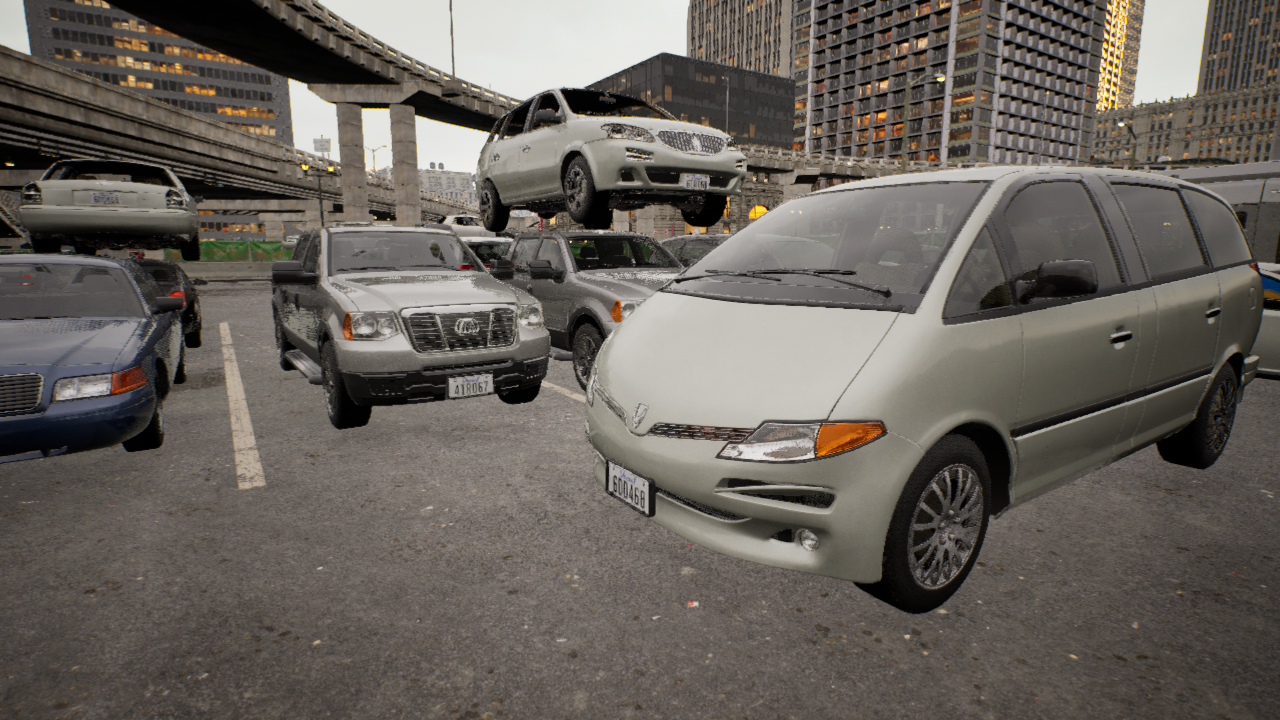
Venue: arterial
Lighting: golden hour
Vehicle rig: minivan